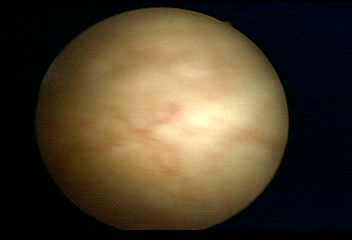
Modality: WLC
Class: Normal mucosa
Bladder cancer association: No